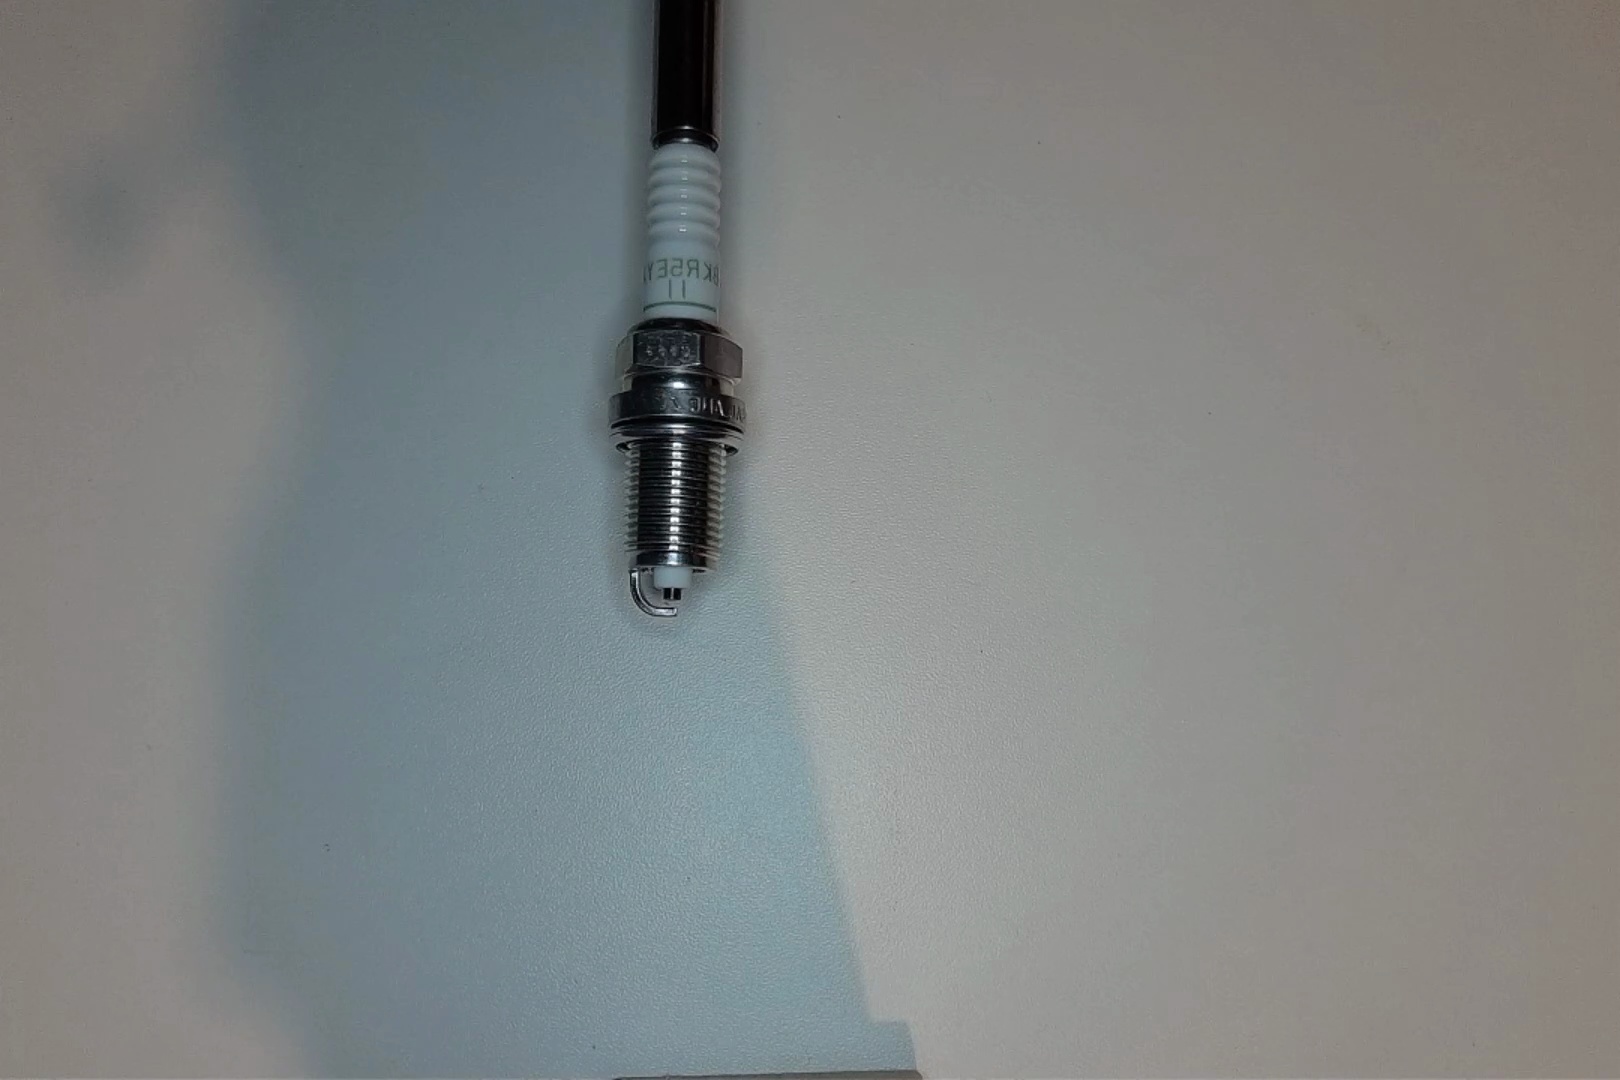
Label: no anomaly